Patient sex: M
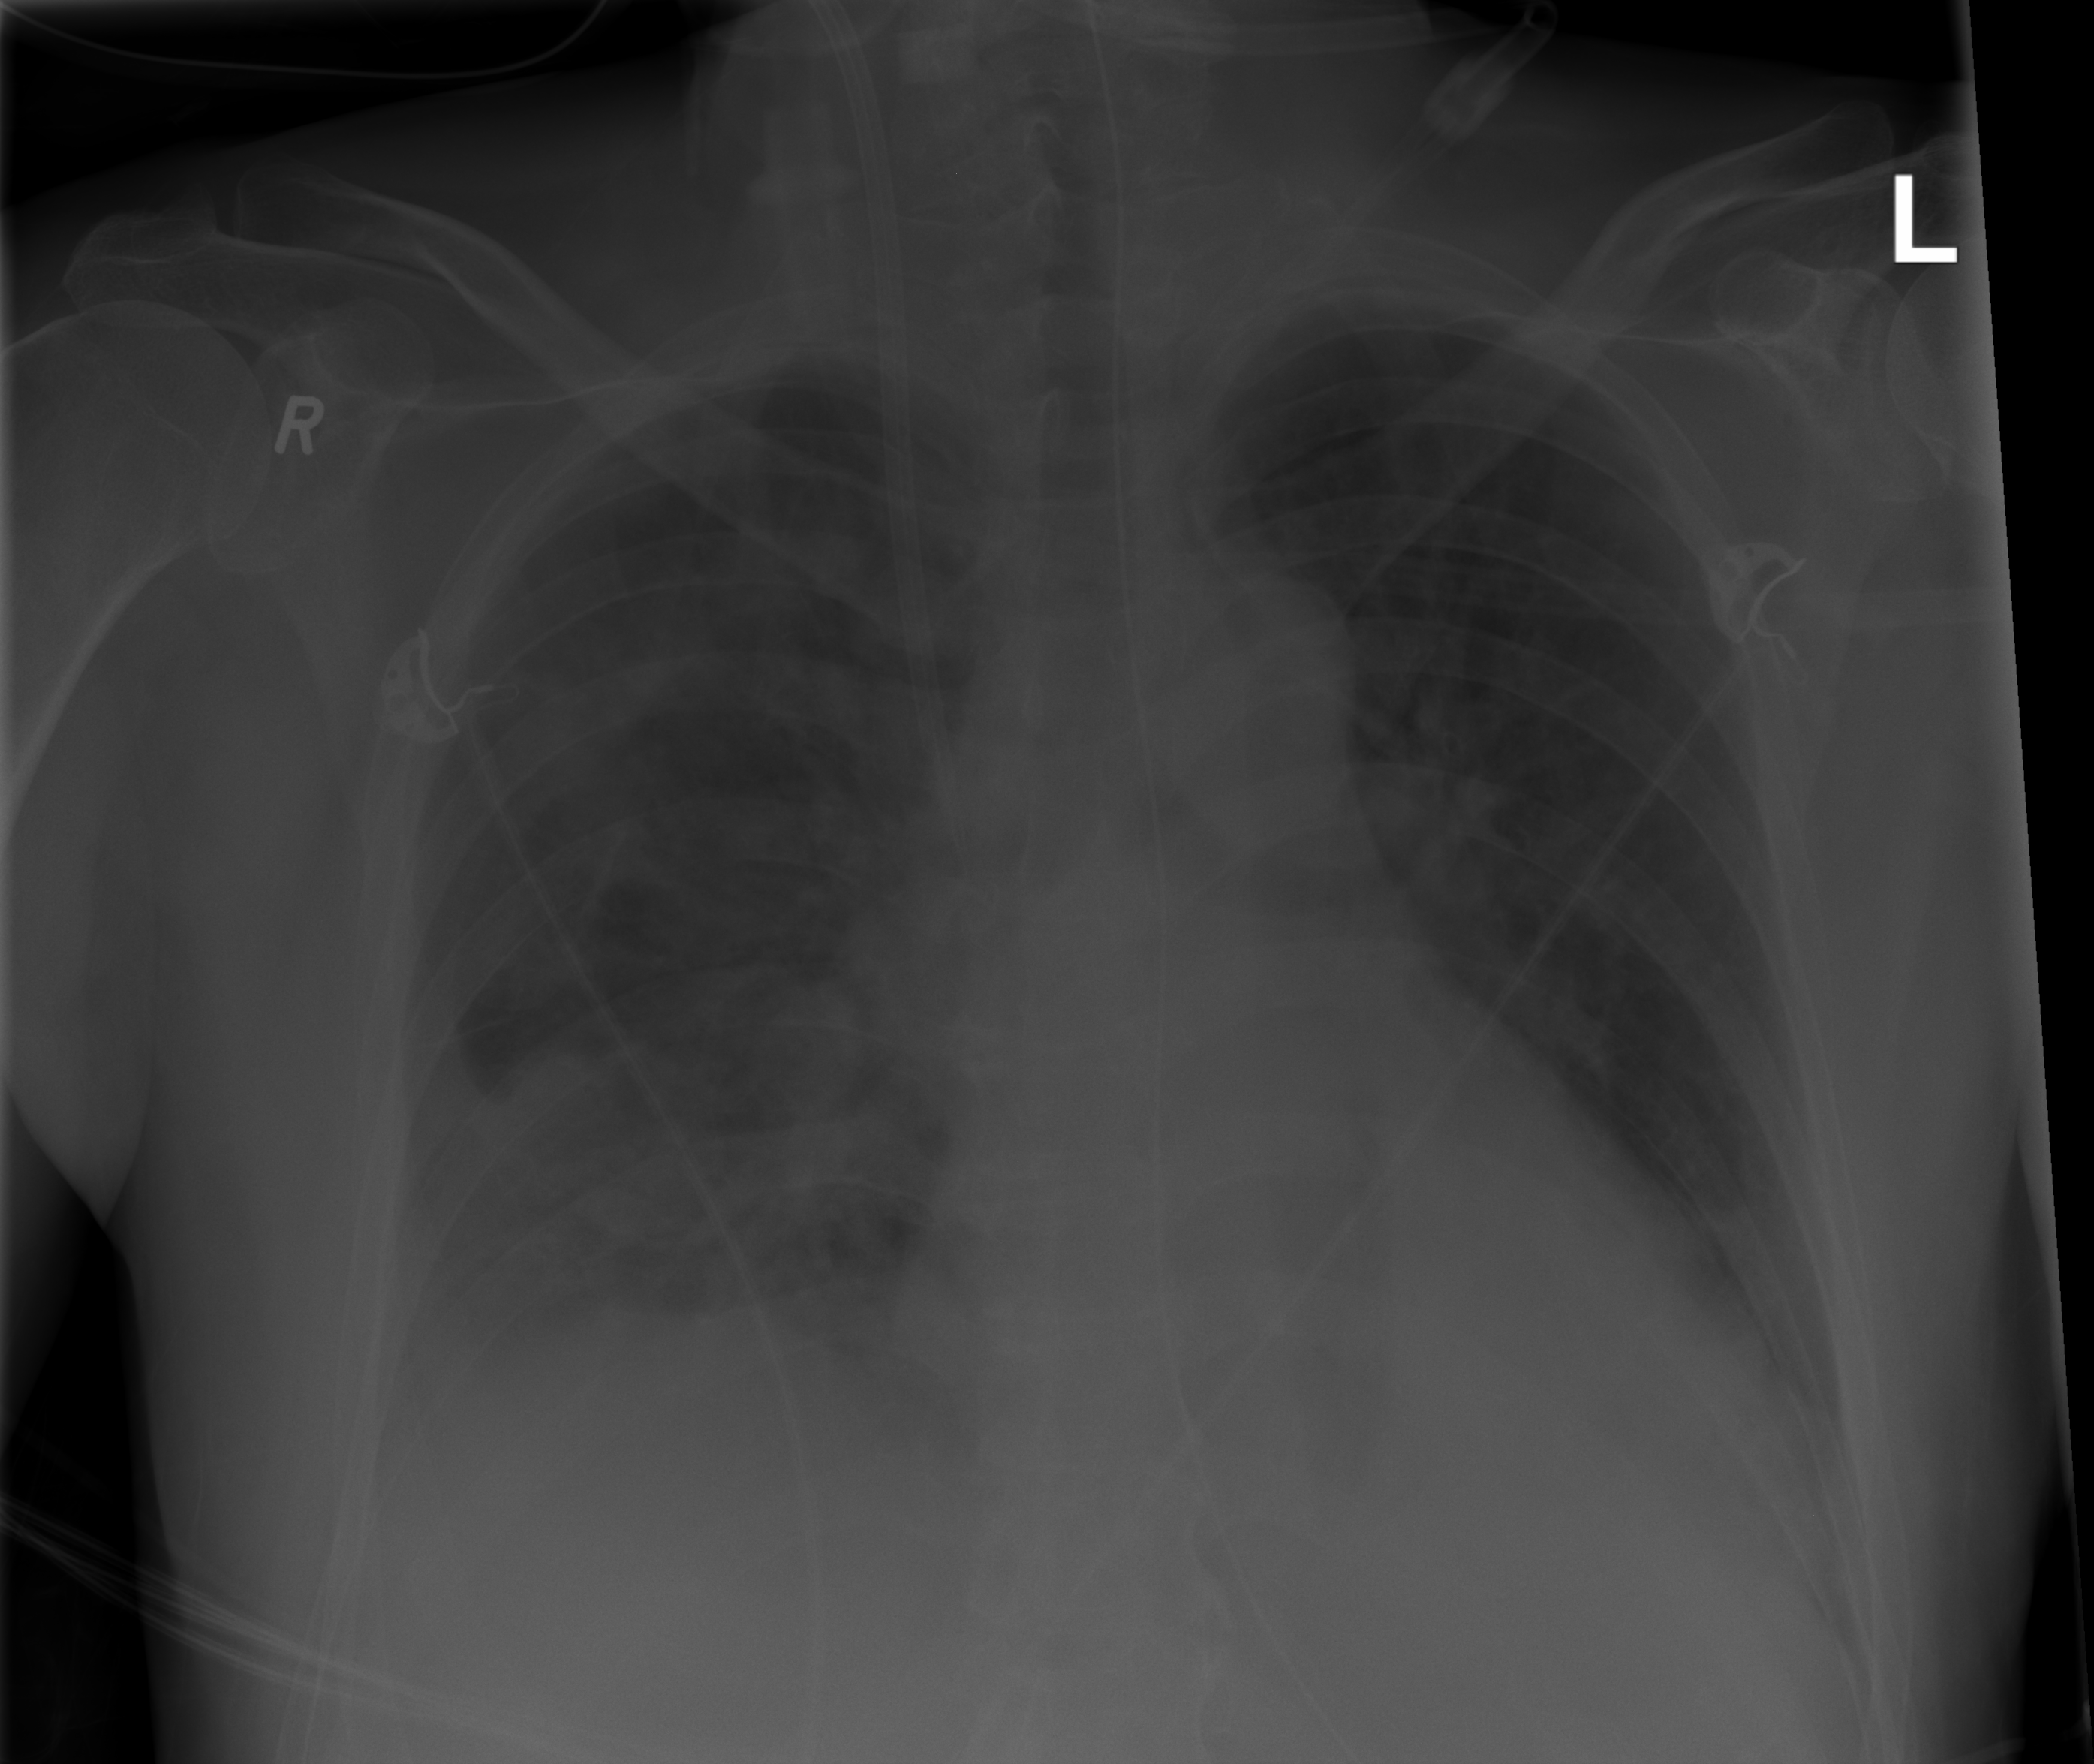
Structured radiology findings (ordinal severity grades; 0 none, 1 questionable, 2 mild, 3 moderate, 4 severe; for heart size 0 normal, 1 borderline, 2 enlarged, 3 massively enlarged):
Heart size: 0
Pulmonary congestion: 0
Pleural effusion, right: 2
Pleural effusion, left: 0
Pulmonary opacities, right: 3
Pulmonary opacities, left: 2
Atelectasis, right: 2
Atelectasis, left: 1